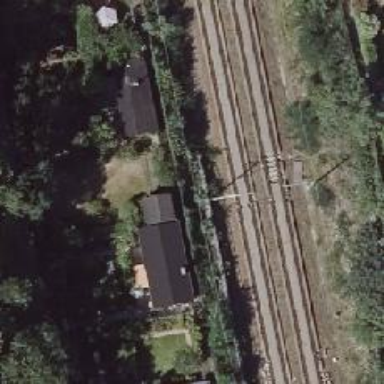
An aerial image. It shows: Railway line with electrified contact lines and ballastless track.